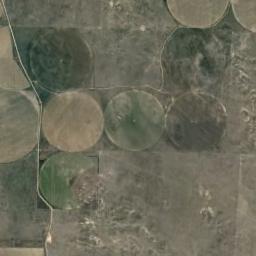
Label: circular_farmland